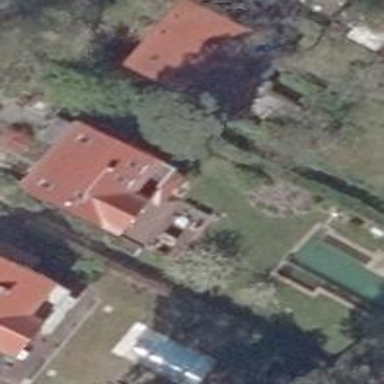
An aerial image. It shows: Detached house with gabled roof made of red roof tiles.